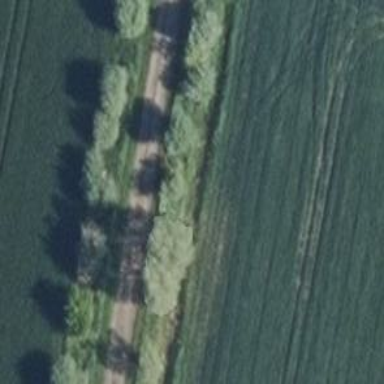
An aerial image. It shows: Row of trees in natural setting.